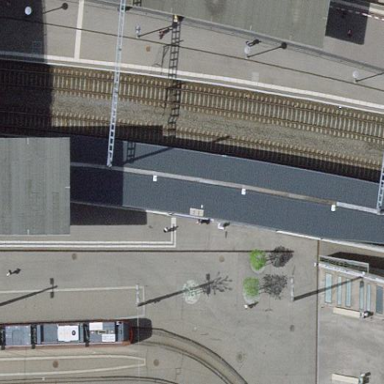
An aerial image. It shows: View of roof of building.